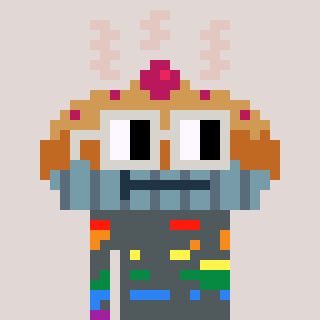
a pixel art character with square light gray glasses, a pie-shaped head and a gunk-colored body on a warm background